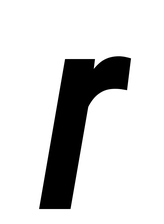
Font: Roboto-Italic_Condensed_Medium_Italic